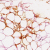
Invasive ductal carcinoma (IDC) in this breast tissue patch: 0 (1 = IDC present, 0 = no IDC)